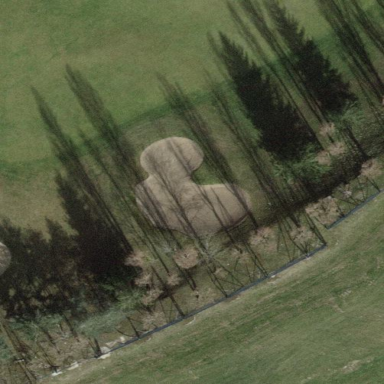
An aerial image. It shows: Sand bunker on golf course.